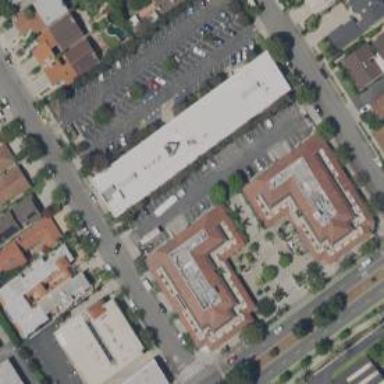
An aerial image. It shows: Retail building.